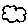
Label: cloud